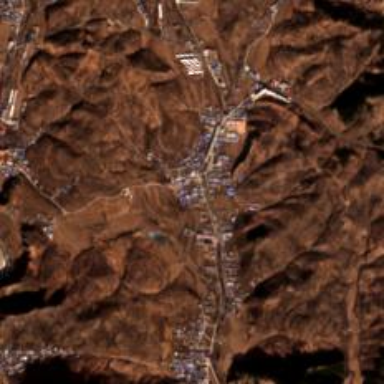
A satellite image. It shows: Ethnic township within town.